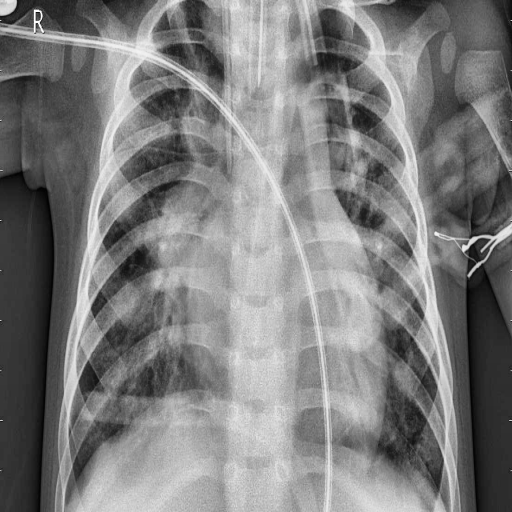
Finding: PNEUMONIA